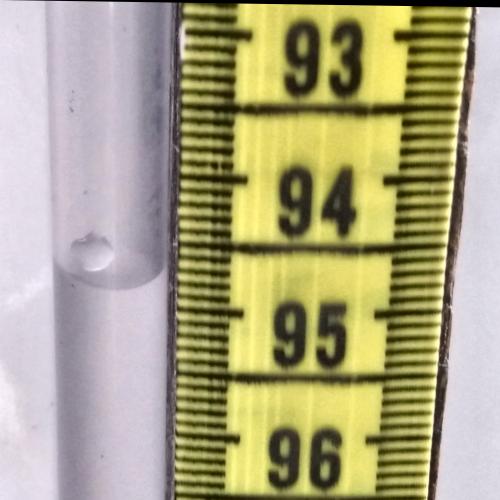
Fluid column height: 94.8 cm